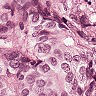
Metastatic tissue present: yes